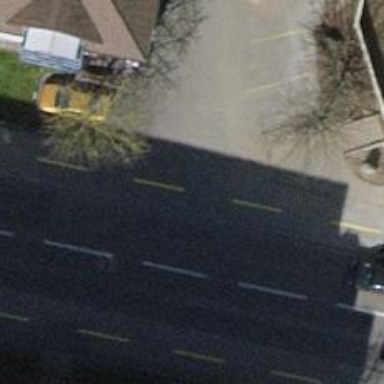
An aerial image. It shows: Unmarked road crossing.